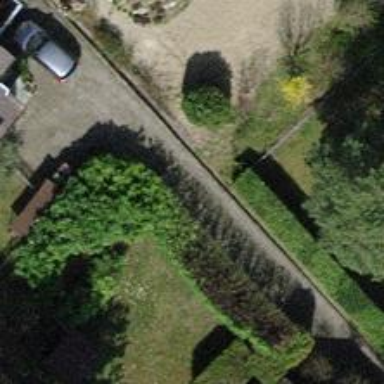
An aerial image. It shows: Hedge barrier.